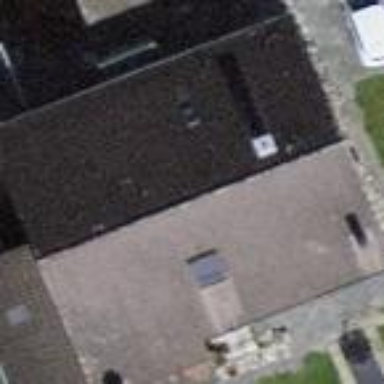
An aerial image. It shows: Building with tiled roof.